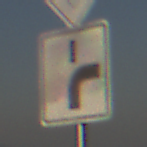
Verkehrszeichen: VerlaufVorfahrtsstrasse8
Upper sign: Vorfahrtsstrasse
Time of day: SunriseSunset
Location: Outdoor (Nature)
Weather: Clear
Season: NotSpecified
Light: Natural